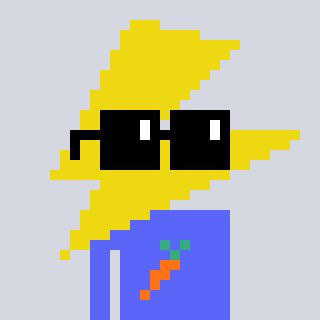
a pixel art character with square black sunglasses, a lightning bolt-shaped head and a purple-colored body on a cool background